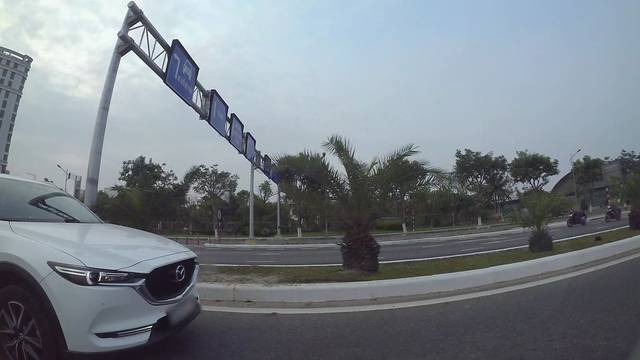
Region: Vietnam
Coordinates: 16.033, 108.225